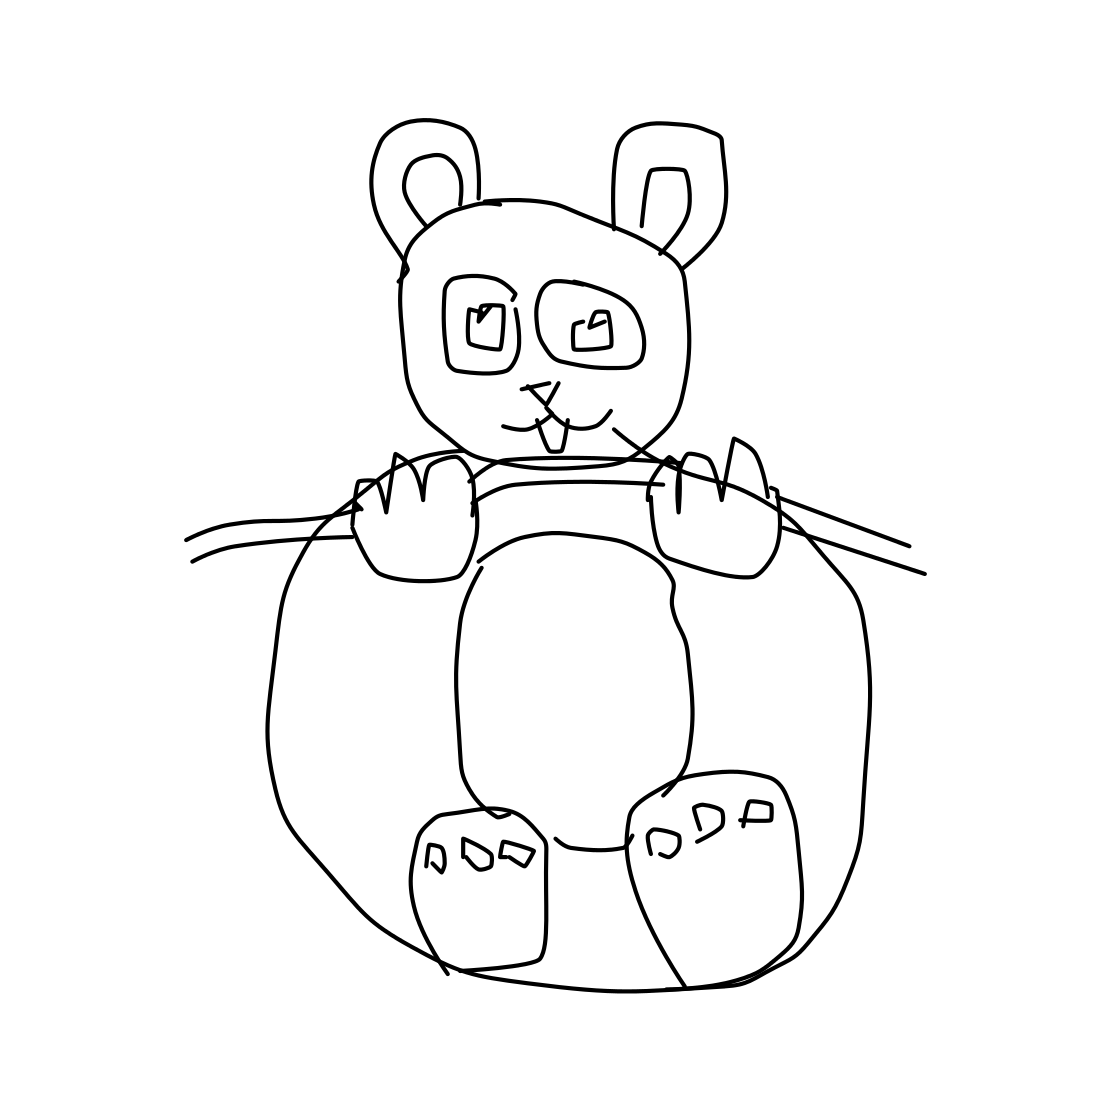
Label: panda